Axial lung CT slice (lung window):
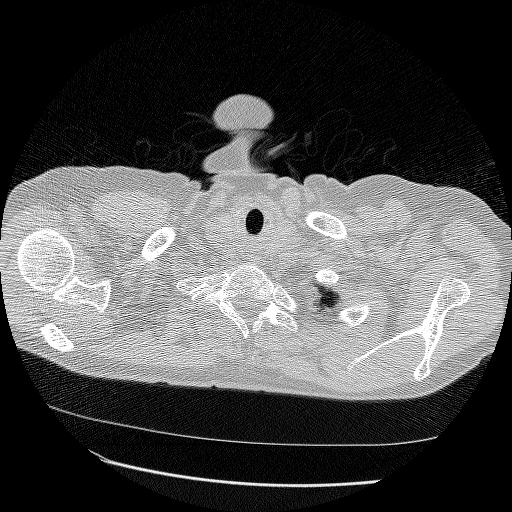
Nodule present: no